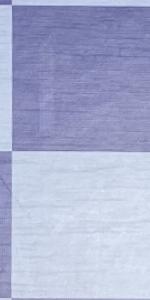
Label: Empty